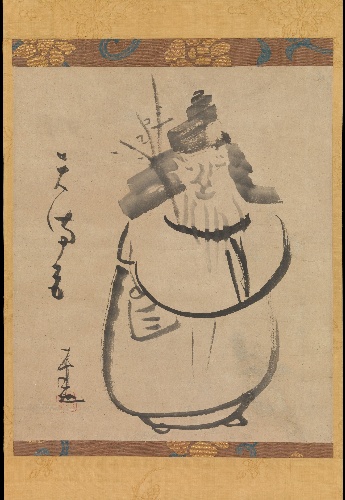
Title: 「天満宮」　渡唐天神図|“Tenmangū,” Sugawara no Michizane as Tenjin Traveling to China
Artist: Sengai Gibon
Artist bio: Japanese, 1750–1837
Date: early 19th century
Object type: Hanging scroll
Classification: Paintings
Medium: Hanging scroll; ink on paper
Culture: Japan
Period: Edo period (1615–1868)
Dimensions: Image: 17 3/16 × 15 1/16 in. (43.7 × 38.3 cm)
Overall with knobs: 50 × 17 13/16 in. (127 × 45.2 cm)
Department: Asian Art
Credit line: Gift of Florence and Herbert Irving, 2015
Accession year: 2015
Repository: Metropolitan Museum of Art, New York, NY
Tags: Men